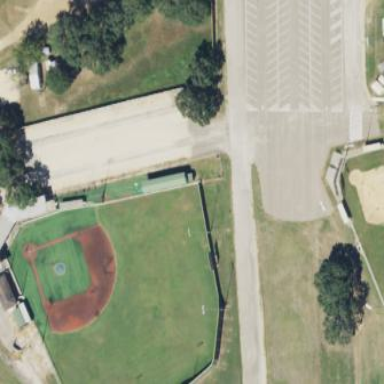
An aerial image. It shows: Baseball pitch for leisure and sports activities.